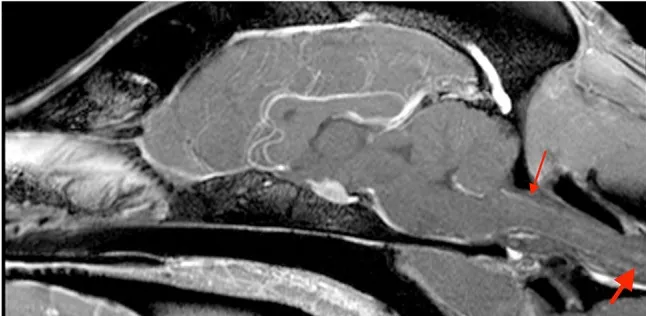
Sagittal post contrast t1-weighted images of the brain in case 1.
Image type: radiology (mri)